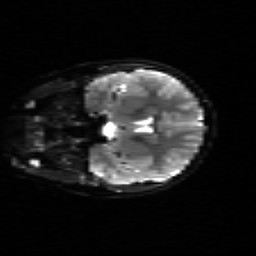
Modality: sbref
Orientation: coronal
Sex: male
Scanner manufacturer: siemens
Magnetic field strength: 3 T
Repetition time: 5 s
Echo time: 0.071 s